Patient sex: M
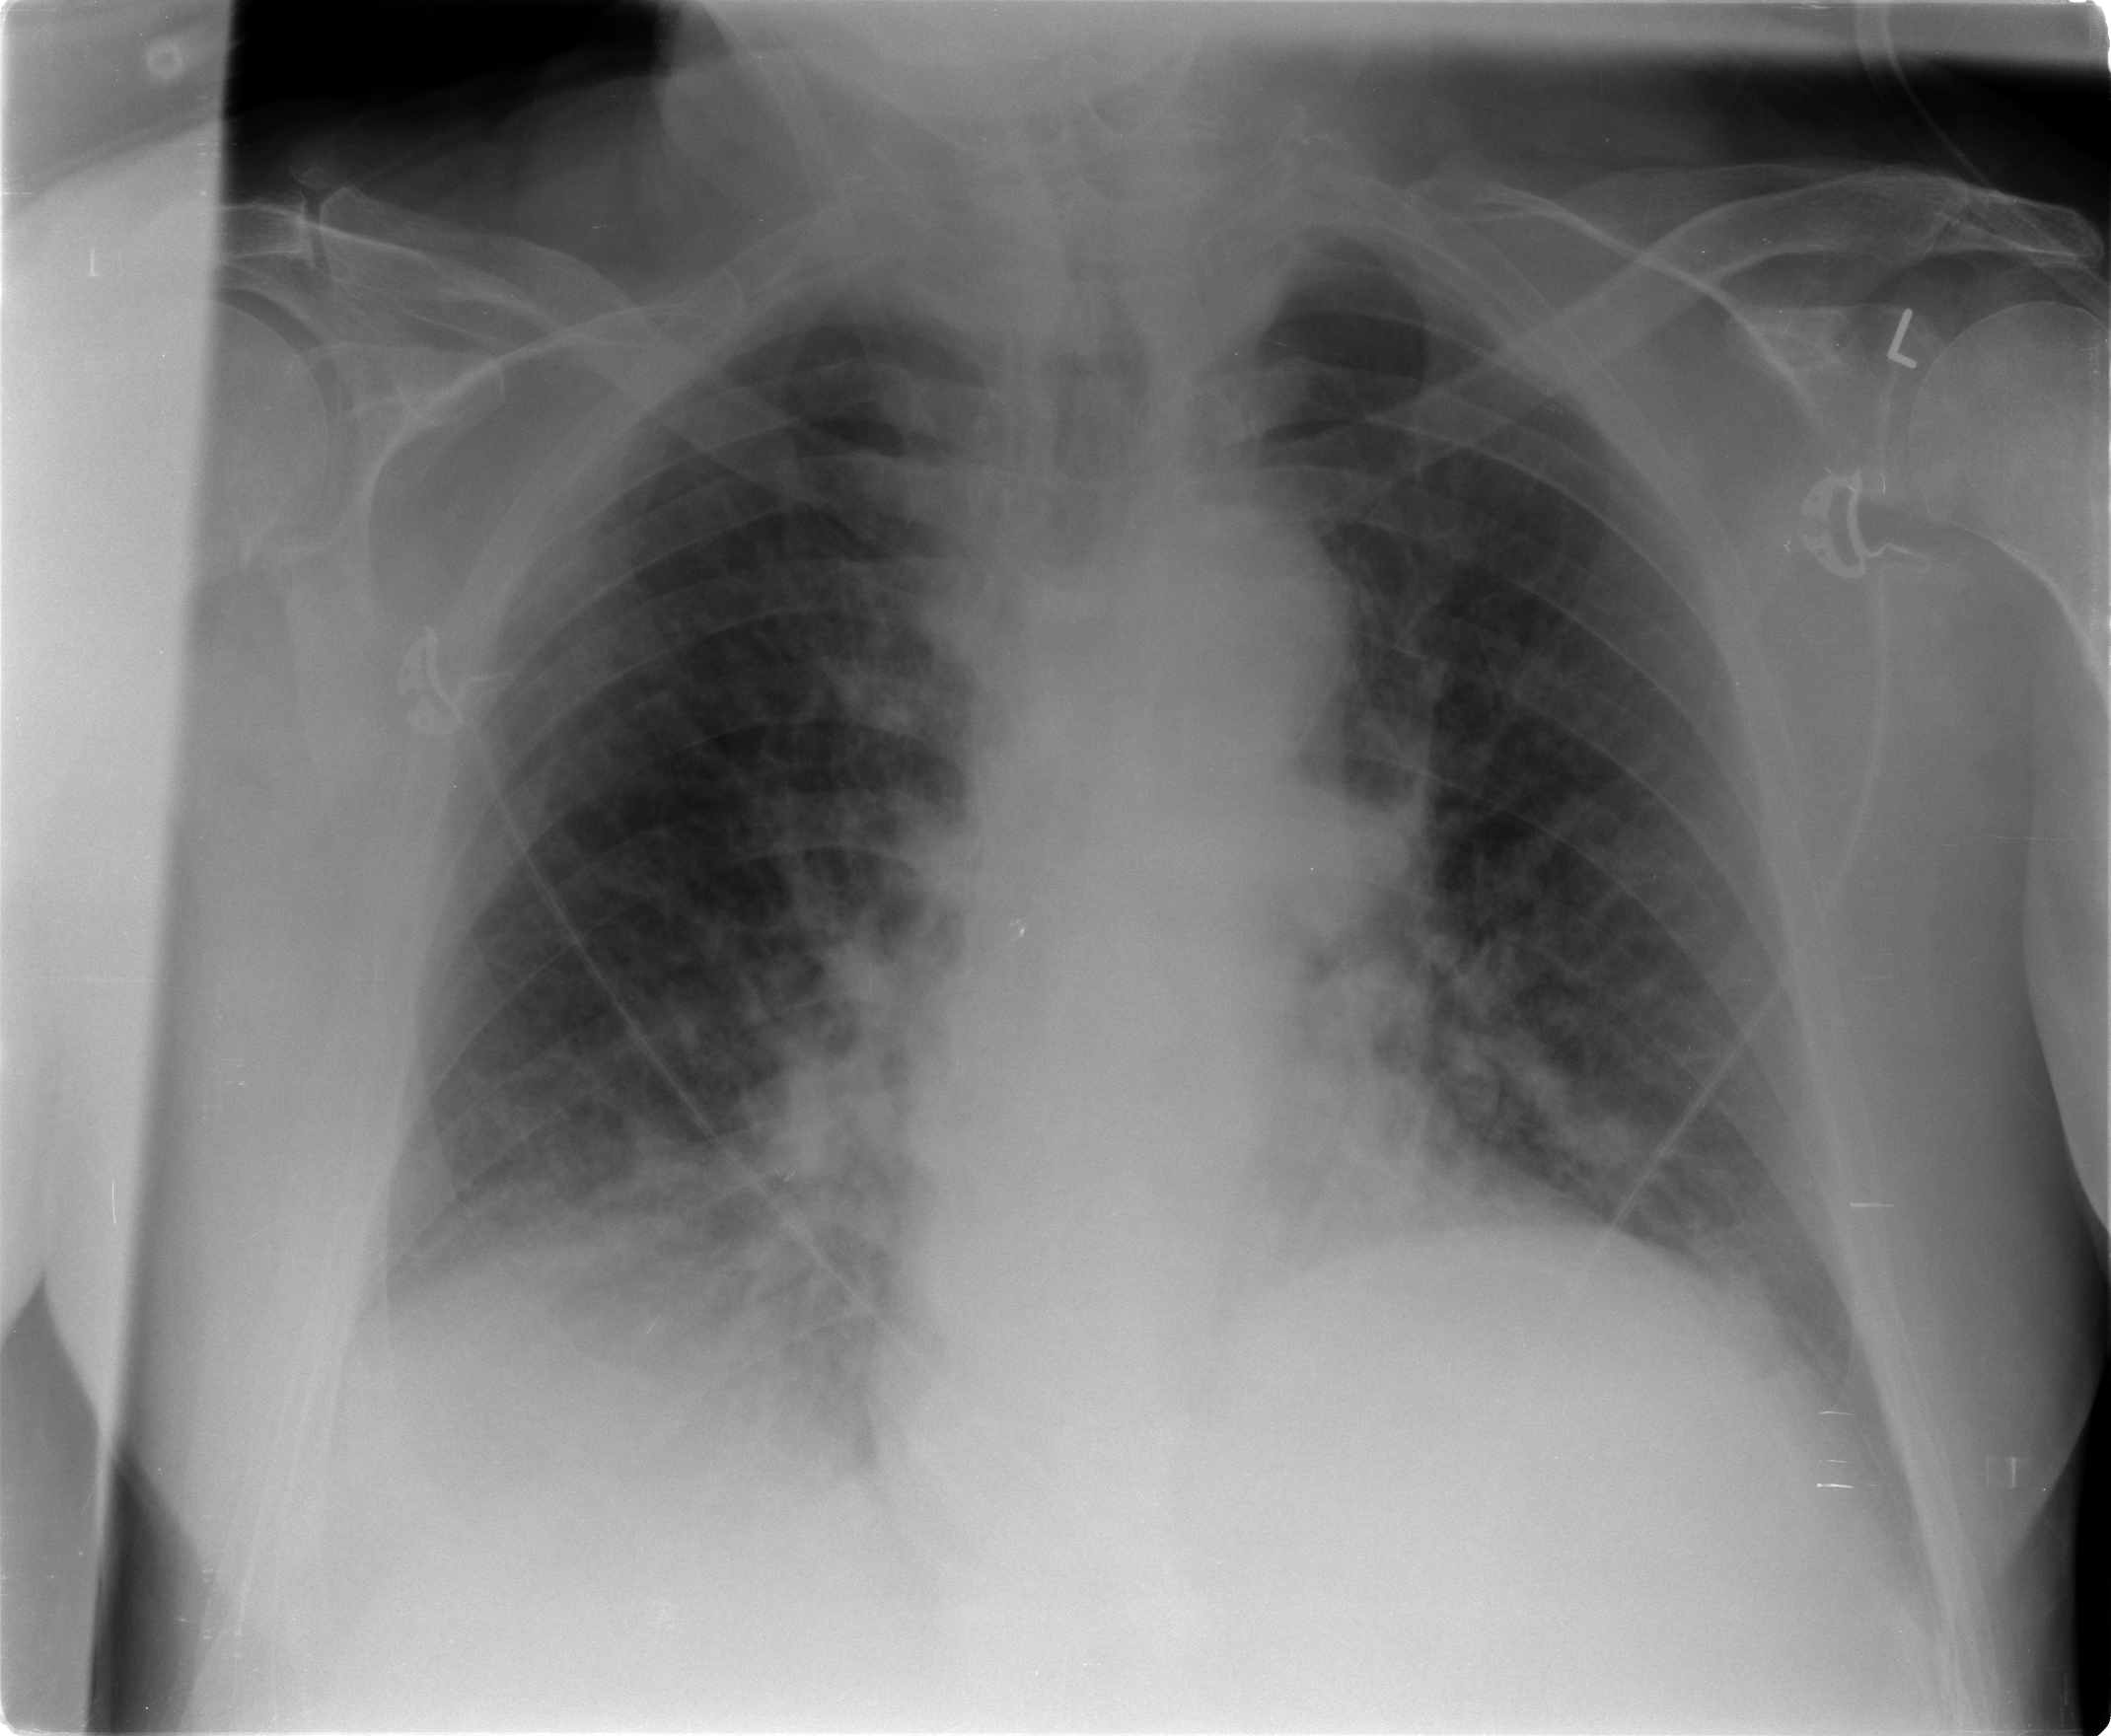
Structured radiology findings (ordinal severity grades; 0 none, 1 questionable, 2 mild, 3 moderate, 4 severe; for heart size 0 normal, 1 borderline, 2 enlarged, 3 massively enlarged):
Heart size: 1
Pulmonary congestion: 1
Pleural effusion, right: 2
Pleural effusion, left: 0
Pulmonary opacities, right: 2
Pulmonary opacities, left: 0
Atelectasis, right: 2
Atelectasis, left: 2